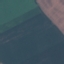
Land use / land cover: AnnualCrop